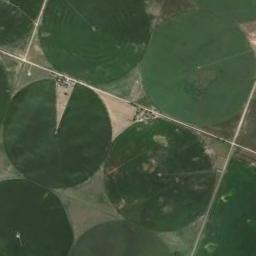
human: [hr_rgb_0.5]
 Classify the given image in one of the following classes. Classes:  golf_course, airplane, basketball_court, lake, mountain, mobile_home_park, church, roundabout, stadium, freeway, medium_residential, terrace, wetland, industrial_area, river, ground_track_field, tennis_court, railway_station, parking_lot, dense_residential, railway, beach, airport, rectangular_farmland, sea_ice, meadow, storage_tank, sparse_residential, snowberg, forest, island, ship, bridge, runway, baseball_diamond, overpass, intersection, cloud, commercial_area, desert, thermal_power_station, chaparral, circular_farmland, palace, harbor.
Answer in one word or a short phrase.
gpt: circular_farmland